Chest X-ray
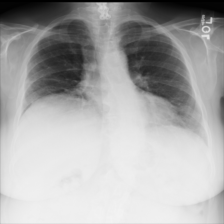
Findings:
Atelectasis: positive
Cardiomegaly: negative
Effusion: negative
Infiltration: negative
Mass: negative
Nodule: negative
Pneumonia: negative
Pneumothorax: negative
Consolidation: negative
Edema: negative
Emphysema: negative
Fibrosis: positive
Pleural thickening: negative
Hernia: negative